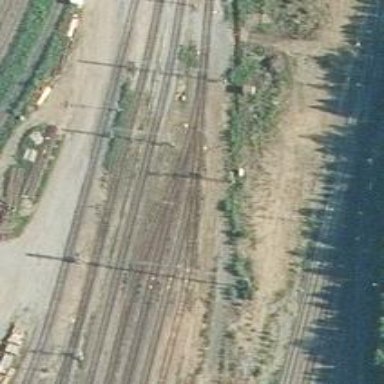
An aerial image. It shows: Railway signal.